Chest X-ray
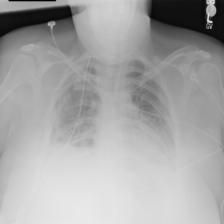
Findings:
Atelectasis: negative
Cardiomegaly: negative
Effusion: negative
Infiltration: negative
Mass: negative
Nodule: negative
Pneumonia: negative
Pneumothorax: negative
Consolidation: negative
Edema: negative
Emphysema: negative
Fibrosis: negative
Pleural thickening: negative
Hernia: negative